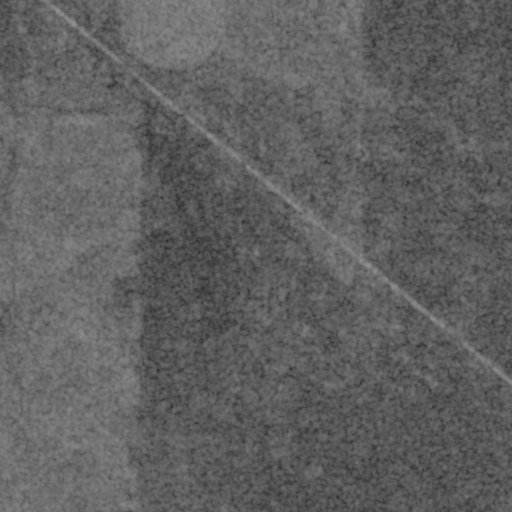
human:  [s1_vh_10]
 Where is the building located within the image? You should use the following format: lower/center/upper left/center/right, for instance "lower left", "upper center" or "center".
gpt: The building is located in the lower left of the image.
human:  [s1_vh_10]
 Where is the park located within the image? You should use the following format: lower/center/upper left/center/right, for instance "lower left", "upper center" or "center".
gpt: There is no park in the image.

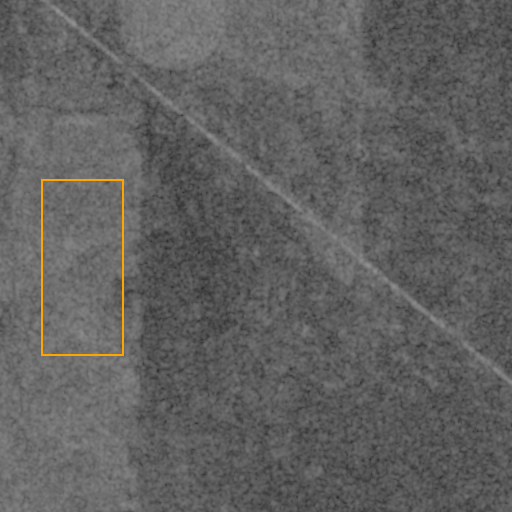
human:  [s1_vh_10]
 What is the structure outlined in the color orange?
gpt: There is no orange outline.
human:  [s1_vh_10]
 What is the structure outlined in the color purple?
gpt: There is no structure outlined in purple.